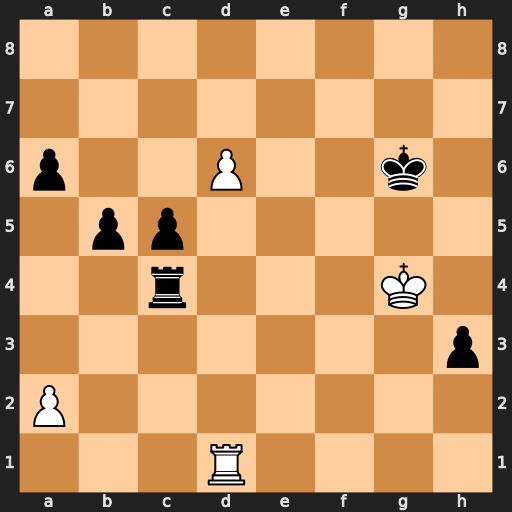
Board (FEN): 8/8/p2P2k1/1pp5/2r3K1/7p/P7/3R4
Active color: w
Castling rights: -
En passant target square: -
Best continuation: Kxh3 Rf4 d7